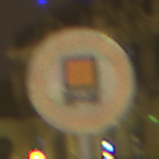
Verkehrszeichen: VerbotKennzeichnungspflichtigeKraftfahrzeugeGefaehrlicheGueter
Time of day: Night
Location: Outdoor (Urban)
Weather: Overcast
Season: NotSpecified
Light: Artificial